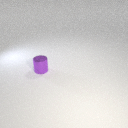
small purple metal cylinder